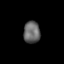
Tissue: skin
Cell type: Epithelial cells
Senescence score: 0.2521
Nuclear area (px): 358
Mean DAPI intensity: 102.983